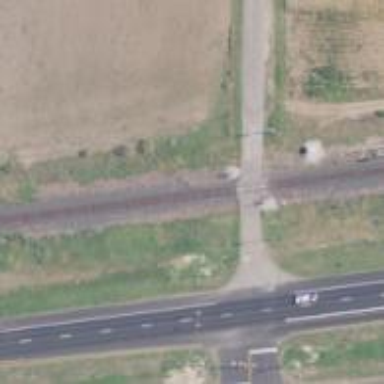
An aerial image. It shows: Railway track.